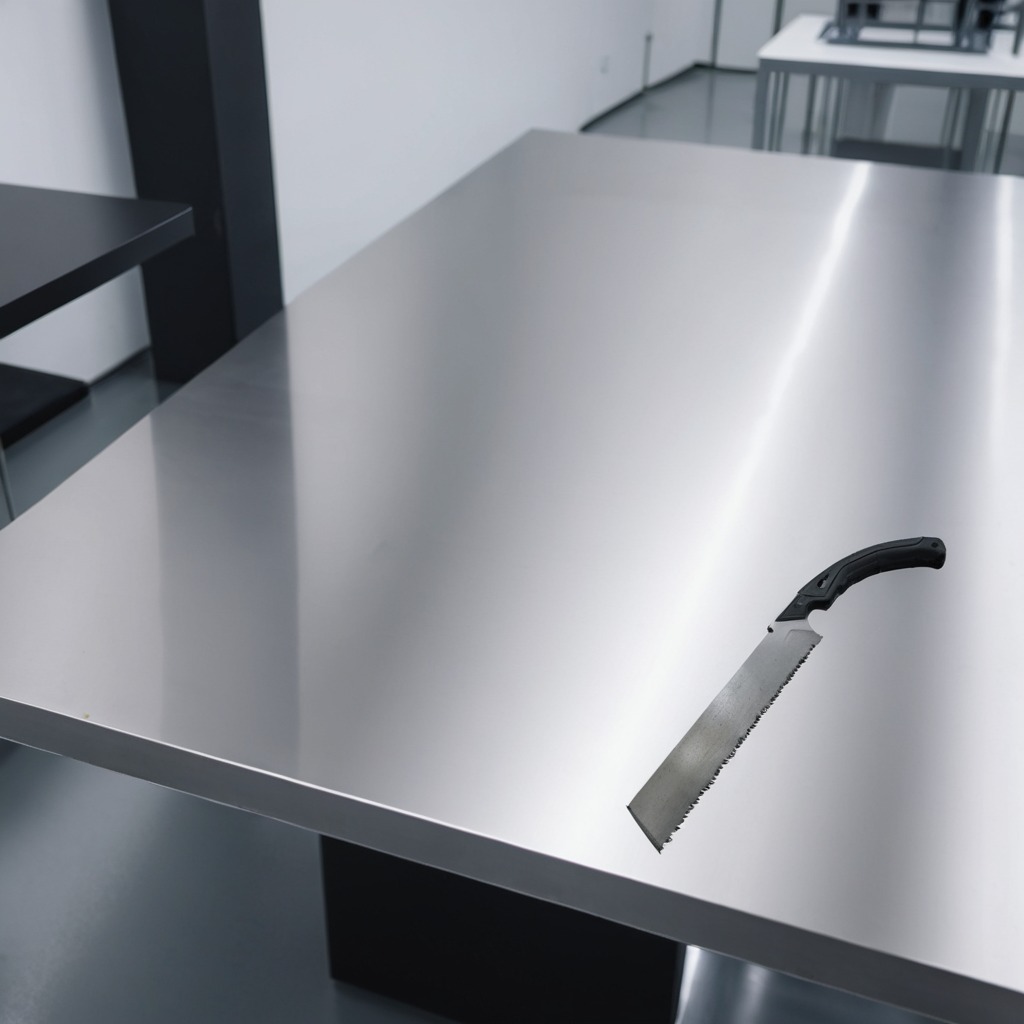
A handheld metal saw is lying on the stainless steel table.